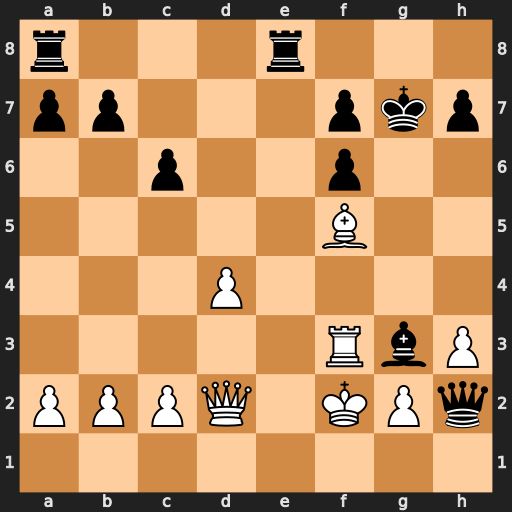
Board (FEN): r3r3/pp3pkp/2p2p2/5B2/3P4/5RbP/PPPQ1KPq/8
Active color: w
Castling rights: -
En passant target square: -
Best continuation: Rxg3+ Qxg3+ Kxg3